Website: lowes
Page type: billing-address
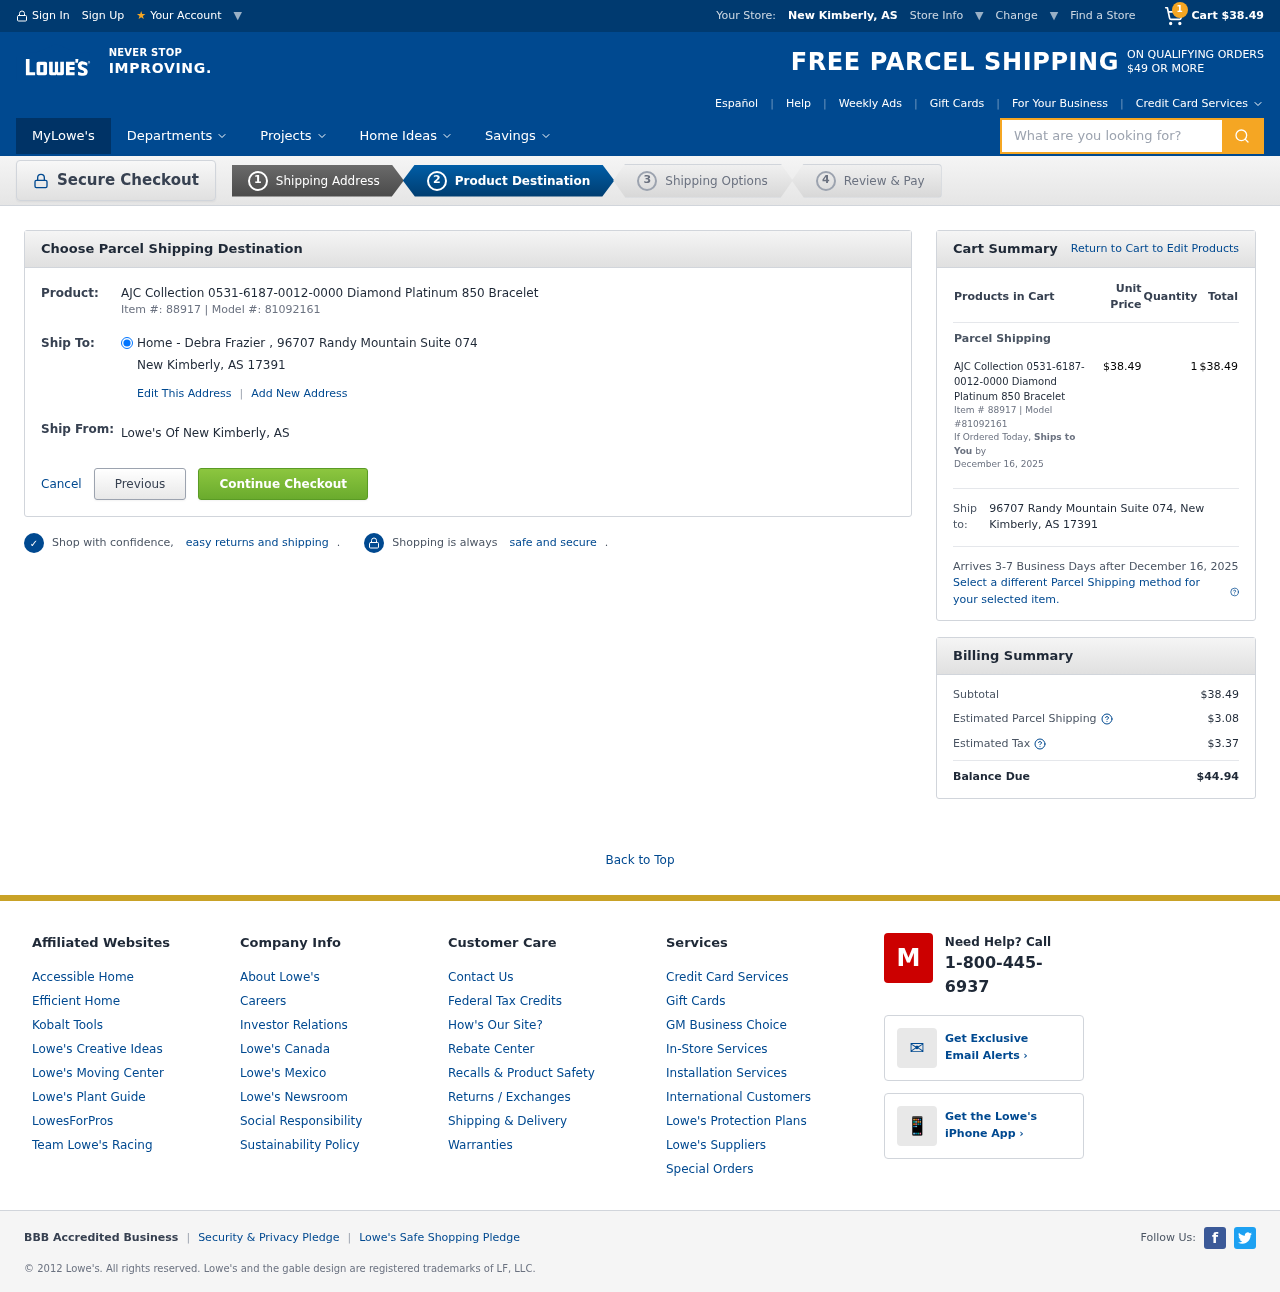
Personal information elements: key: PII_ADDRESS
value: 96707 Randy Mountain Suite 074, New Kimberly, AS 17391
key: PII_CITY_STATE
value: New Kimberly, AS
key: PII_CITY_STATE_ZIP
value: New Kimberly, AS 17391
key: PII_FULLNAME
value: Debra Frazier
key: PII_STREET
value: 96707 Randy Mountain Suite 074
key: PII_CITY_STATE2
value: New Kimberly, AS
Product elements: key: PRODUCT1_NAME
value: AJC Collection 0531-6187-0012-0000 Diamond Platinum 850 Bracelet
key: PRODUCT1_PRICE
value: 38.49
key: PRODUCT1_QUANTITY
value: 1
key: PRODUCT1_ITEM_NUMBER
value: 88917
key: PRODUCT1_MODEL_NUMBER
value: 81092161
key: PRODUCT1_NAME2
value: AJC Collection 0531-6187-0012-0000 Diamond Platinum 850 Bracelet
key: PRODUCT1_ITEM_NUMBER2
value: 88917
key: PRODUCT1_MODEL_NUMBER2
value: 81092161
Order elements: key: ORDER_NUM_ITEMS
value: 1
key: ORDER_SUBTOTAL
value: $38.49
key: ORDER_SHIPPING_DATE
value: December 16, 2025
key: ORDER_SHIPPING_DATE2
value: December 16, 2025
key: ORDER_SUBTOTAL2
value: $38.49
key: ORDER_SHIPPING_COST
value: $3.08
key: ORDER_TAX
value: $3.37
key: ORDER_TOTAL
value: $44.94
Search elements: key: HEADER_SEARCH
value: What are you looking for?